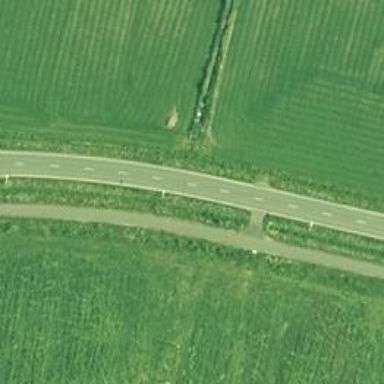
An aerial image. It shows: Asphalt cycleway.